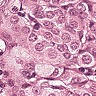
Metastatic tissue present: yes